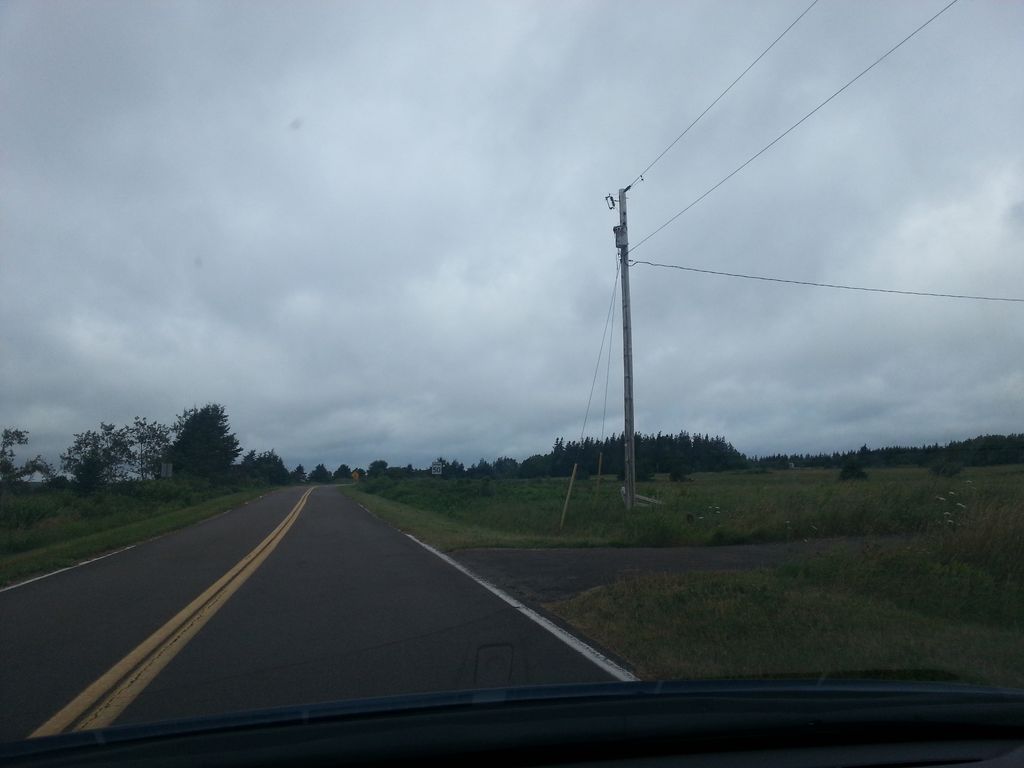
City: charlottetown